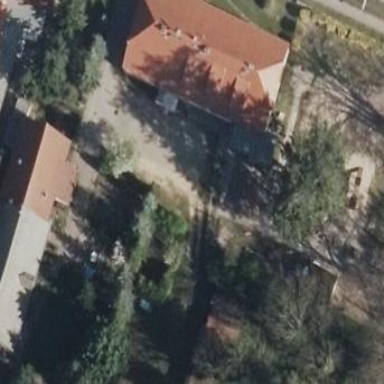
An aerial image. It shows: Kindergarten.